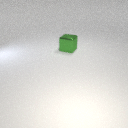
large green metal cube